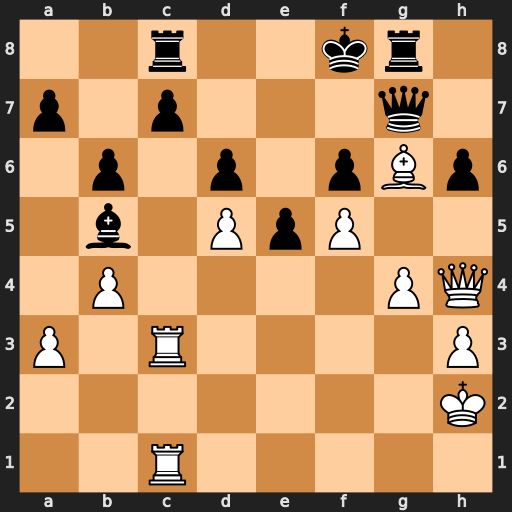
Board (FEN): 2r2kr1/p1p3q1/1p1p1pBp/1b1PpP2/1P4PQ/P1R4P/7K/2R5
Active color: w
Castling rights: -
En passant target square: -
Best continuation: Rxc7 Rxc7 Rxc7